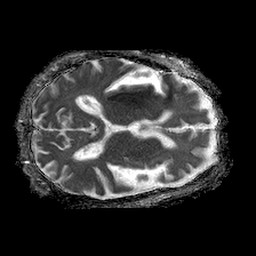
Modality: ADC
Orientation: axial
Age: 73
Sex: male
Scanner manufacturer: philips
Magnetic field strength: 1.5 T
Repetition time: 4.6 s
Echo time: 0.08631 s